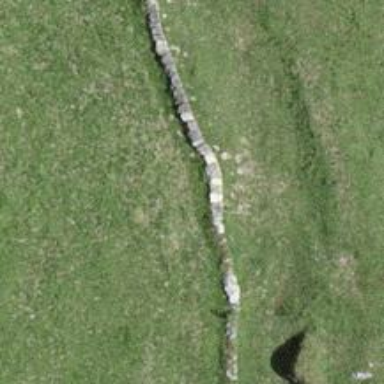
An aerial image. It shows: Wall barrier.